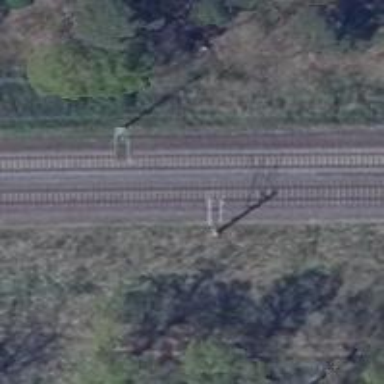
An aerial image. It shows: Railway track with contact line for electrification.